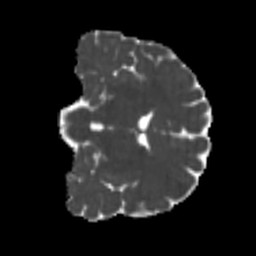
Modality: MD
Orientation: coronal
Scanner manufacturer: siemens
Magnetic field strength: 3 T
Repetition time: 4 s
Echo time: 0.0594 s